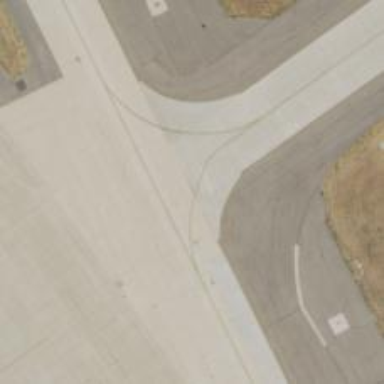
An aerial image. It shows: View of taxiway at the airport.